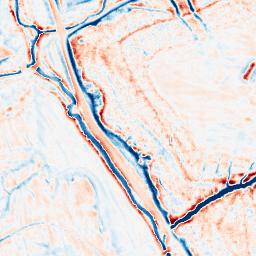
Category: edge_preserving
Decomposition family: bilateral
Decomposition parameters: d: 15
sigma_color: 150
sigma_space: 100
Upsampling method: quintic
Upsampling parameters: scale: 4
Upsampling scale: 4